Question: Below is what I want to achieve.

Each rounded-corner View is a LinearLayout. The 3 Views inside of the LinearLayout are supposed to each have a weight of 1. Right now, when I run the below code nothing is displayed. Only the background is showing but none of the Views.
'''
LinearLayout.LayoutParams params2 = new LinearLayout.LayoutParams(0, LinearLayout.LayoutParams.MATCH_PARENT);
params1.weight = 1;
LinearLayout.LayoutParams params3 = new LinearLayout.LayoutParams(0, 75);
params1.weight = 1;
LinearLayout.LayoutParams params4 = new LinearLayout.LayoutParams(0, LinearLayout.LayoutParams.MATCH_PARENT);
params1.weight = 1;
ll.addView(levelTV, params4);
ll.addView(recordTV, params2);
ll.addView(image, params3);
linearlayout.addView(ll, params1);
'''
When setting weights, aren't you supposed to set the widths to zero? When I change the widths to 'LinearLayout.LayoutParams.MATCH_PARENT', all I see are the numbers (1, 2, 3, etc.) but nothing else. How can I get my desired layout?
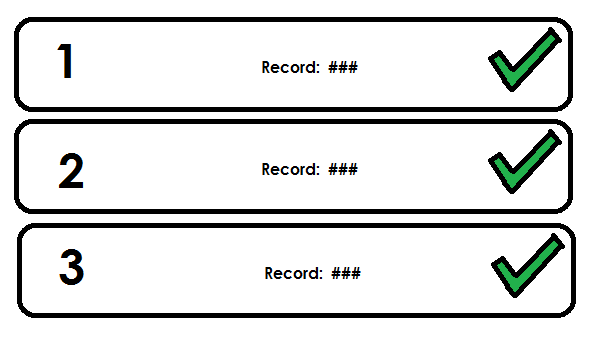
Answer: There are a lot of ways of doing this, it's just a matter of preference on how you handle it. Most of the time keeping your layout's creation in XML is preferred, as it keeps your view creation logic separate from your application logic, leading to cleaner code. Also, once you get used to XML its the easiest in my opinion. I'll show a couple of ways to handle your issue...
border.xml
'''
<?xml version="1.0" encoding="UTF-8"?>
<shape xmlns:android="http://schemas.android.com/apk/res/android">
<solid android:color="#ffffffff"/>
<stroke android:width="3dp"
android:color="#ff000000"
/>
<padding android:left="1dp"
android:top="1dp"
android:right="1dp"
android:bottom="1dp"
/>
<corners android:bottomRightRadius="7dp"
android:bottomLeftRadius="7dp"
android:topLeftRadius="7dp"
android:topRightRadius="7dp"/>
</shape>
'''
row_view.xml - not perfect, but easily modified.
'''
<?xml version="1.0" encoding="utf-8"?>
<RelativeLayout xmlns:android="http://schemas.android.com/apk/res/android"
android:layout_width="match_parent"
android:layout_height="wrap_content"
android:background="@drawable/border"
android:layout_margin="2dp" >
<TextView
android:id="@+id/text_number"
android:layout_width="wrap_content"
android:layout_height="wrap_content"
android:paddingLeft="16dp"
android:paddingTop="16dp"
android:paddingBottom="16dp"
android:text="1"
android:textAppearance="?android:attr/textAppearanceLarge"
android:layout_alignParentLeft="true" />
<TextView
android:id="@+id/text_record"
android:layout_width="wrap_content"
android:layout_height="wrap_content"
android:text="Record: ###"
android:textAppearance="?android:attr/textAppearanceSmall"
android:layout_centerInParent="true" />
<CheckBox
android:id="@+id/checkBox1"
android:layout_width="wrap_content"
android:layout_height="wrap_content"
android:layout_alignParentRight="true"
android:layout_centerVertical="true"
android:paddingRight="8dp"
android:checked="true"/>
</RelativeLayout>
'''
From here, you could go about this a few different ways -- the first, would be to use the include statement in another XML and just use that layout, then traverse all of the views in order to set up your view. This is kind of dirty, so I don't really prefer it, but the XML would look like:
'''
<LinearLayout xmlns:android="http://schemas.android.com/apk/res/android"
android:id="@+id/main_view"
android:layout_width="match_parent"
android:layout_height="match_parent"
android:orientation="vertical" >
<include layout="@layout/row_view"/>
<include layout="@layout/row_view"/>
<include layout="@layout/row_view"/>
</LinearLayout>
'''
Then you could just inflate this XML in your activity, and traverse your views. The other option, is to inflate and add. Here's a quick example of each, just change the current_type field to see the result of each...:
'''
import android.os.Bundle;
import android.app.Activity;
import android.view.Menu;
import android.view.ViewGroup;
import android.view.ViewGroup.LayoutParams;
import android.widget.LinearLayout;
import android.widget.RelativeLayout;
import android.widget.TextView;
public class MainActivity extends Activity {
private static final int NUMBER_OF_ROWS = 3;
private static final int XML_TRAVERSAL = 1;
private static final int ADD_VIEW = 2;
private static int current_type = ADD_VIEW;
@Override
protected void onCreate(Bundle savedInstanceState) {
super.onCreate(savedInstanceState);
if(current_type == XML_TRAVERSAL){
setUpUsingTraversal();
} else {
setUpByInflating();
}
}
@Override
public boolean onCreateOptionsMenu(Menu menu) {
getMenuInflater().inflate(R.menu.main, menu);
return true;
}
private void setUpUsingTraversal(){
setContentView(R.layout.container_view);
LinearLayout main_view = (LinearLayout) findViewById(R.id.main_view);
int count = main_view.getChildCount();
for(int i = 0; i < count ; i++){
RelativeLayout layout = (RelativeLayout) main_view.getChildAt(i);
setTextOnViews(layout, i);
}
}
private void setUpByInflating() {
LinearLayout layout = new LinearLayout(this);
layout.setOrientation(LinearLayout.VERTICAL);
layout.setLayoutParams(new ViewGroup.LayoutParams(LayoutParams.MATCH_PARENT, LayoutParams.MATCH_PARENT));
for(int x = 0; x < NUMBER_OF_ROWS ; x++){
RelativeLayout row = (RelativeLayout) getLayoutInflater().inflate(R.layout.row_view, layout, false);
setTextOnViews(row,x);
layout.addView(row);
}
setContentView(layout);
}
private void setTextOnViews(ViewGroup view, int position){
((TextView)view.getChildAt(0)).setText(Integer.toString(position));
((TextView)view.getChildAt(1)).setText("Record: " + Integer.toString(position));
}
}
'''
Finally, the other route you could take (which you mentioned being too verbose) would be to make one xml file that already contains the correct values, and just inflate and be done.
'''
<?xml version="1.0" encoding="utf-8"?>
<LinearLayout xmlns:android="http://schemas.android.com/apk/res/android"
android:id="@+id/main_view"
android:layout_width="match_parent"
android:layout_height="match_parent"
android:orientation="vertical" >
<RelativeLayout
android:layout_width="match_parent"
android:layout_height="wrap_content"
android:layout_margin="2dp"
android:background="@drawable/border" >
<TextView
android:id="@+id/text_number1"
android:layout_width="wrap_content"
android:layout_height="wrap_content"
android:layout_alignParentLeft="true"
android:paddingBottom="16dp"
android:paddingLeft="16dp"
android:paddingTop="16dp"
android:text="1"
android:textAppearance="?android:attr/textAppearanceLarge" />
<TextView
android:id="@+id/text_record1"
android:layout_width="wrap_content"
android:layout_height="wrap_content"
android:layout_centerInParent="true"
android:text="Record: ###"
android:textAppearance="?android:attr/textAppearanceSmall" />
<CheckBox
android:id="@+id/checkBox1"
android:layout_width="wrap_content"
android:layout_height="wrap_content"
android:layout_alignParentRight="true"
android:layout_centerVertical="true"
android:checked="true"
android:paddingRight="8dp" />
</RelativeLayout>
<RelativeLayout
android:layout_width="match_parent"
android:layout_height="wrap_content"
android:layout_margin="2dp"
android:background="@drawable/border" >
<TextView
android:id="@+id/text_number2"
android:layout_width="wrap_content"
android:layout_height="wrap_content"
android:layout_alignParentLeft="true"
android:paddingBottom="16dp"
android:paddingLeft="16dp"
android:paddingTop="16dp"
android:text="2"
android:textAppearance="?android:attr/textAppearanceLarge" />
<TextView
android:id="@+id/text_record2"
android:layout_width="wrap_content"
android:layout_height="wrap_content"
android:layout_centerInParent="true"
android:text="Record: ###"
android:textAppearance="?android:attr/textAppearanceSmall" />
<CheckBox
android:id="@+id/checkBox2"
android:layout_width="wrap_content"
android:layout_height="wrap_content"
android:layout_alignParentRight="true"
android:layout_centerVertical="true"
android:checked="true"
android:paddingRight="8dp" />
</RelativeLayout>
<RelativeLayout
android:layout_width="match_parent"
android:layout_height="wrap_content"
android:layout_margin="2dp"
android:background="@drawable/border" >
<TextView
android:id="@+id/text_number3"
android:layout_width="wrap_content"
android:layout_height="wrap_content"
android:layout_alignParentLeft="true"
android:paddingBottom="16dp"
android:paddingLeft="16dp"
android:paddingTop="16dp"
android:text="3"
android:textAppearance="?android:attr/textAppearanceLarge" />
<TextView
android:id="@+id/text_record3"
android:layout_width="wrap_content"
android:layout_height="wrap_content"
android:layout_centerInParent="true"
android:text="Record: ###"
android:textAppearance="?android:attr/textAppearanceSmall" />
<CheckBox
android:id="@+id/checkBox3"
android:layout_width="wrap_content"
android:layout_height="wrap_content"
android:layout_alignParentRight="true"
android:layout_centerVertical="true"
android:checked="true"
android:paddingRight="8dp" />
</RelativeLayout>
</LinearLayout>
'''
EDIT:
Also, if you want to achieve this with a LinearLayout rather than a RelativeLayout the xml would look like this:
'''
<?xml version="1.0" encoding="utf-8"?>
<LinearLayout xmlns:android="http://schemas.android.com/apk/res/android"
android:layout_width="match_parent"
android:layout_height="wrap_content"
android:orientation="horizontal"
android:background="@drawable/border" >
<TextView
android:id="@+id/text_number"
android:layout_width="wrap_content"
android:layout_height="wrap_content"
android:padding="16dp"
android:text="1"
android:textAppearance="?android:attr/textAppearanceLarge" />
<TextView
android:id="@+id/text_record"
android:layout_width="match_parent"
android:layout_height="wrap_content"
android:layout_weight="1"
android:gravity="center"
android:text="Record: ###"
android:textAppearance="?android:attr/textAppearanceSmall" />
<CheckBox
android:id="@+id/checkBox1"
android:layout_width="wrap_content"
android:layout_height="wrap_content"
android:checked="true"
android:paddingRight="8dp" />
</LinearLayout>
'''
So, if you were doing this programmatically, you would set the following layout params:
'''
LinearLayout.LayoutParams forNumberAndCheckBox = new LinearLayout.LayoutParams(LayoutParams.WRAP_CONTENT, LayoutParams.WRAP_CONTENT);
LinearLayout.LayoutParams forRecord = new LinearLayout.LayoutParams(LayoutParams.MATCH_PARENT, LayoutParams.WRAP_CONTENT, 1);
'''